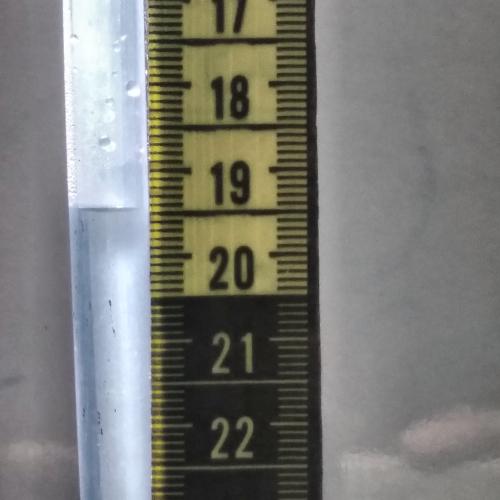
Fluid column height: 19.4 cm